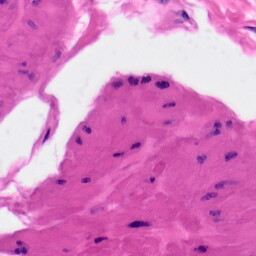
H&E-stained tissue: Skin